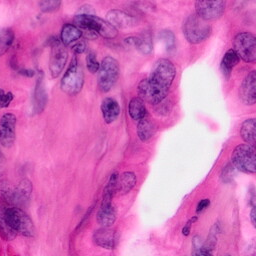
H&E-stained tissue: Pancreatic